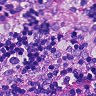
Metastatic tissue present: no